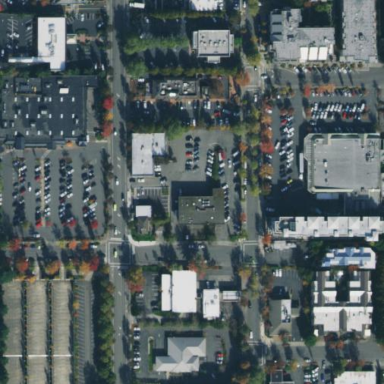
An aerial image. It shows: Commercial area.